Question: I am trying to make a tooltip for an anchor tag using only CSS. I have come <URL> far. I am trying to achieve the functionality of having the box and the tip arrow positioned exactly at the center no matter what the length of the text is.

The above image is what I am trying to get at.
I've tried keeping the 'width:auto' but it's not working either.
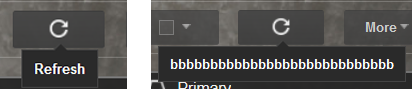
Answer: '''
body
{overflow-x:hidden;}
div
{position:relative;width:700px;border:1px red solid;padding:20px;margin:0 auto;text-align:justify;}
a
{position:relative;white-space:nowrap;}
a > span.tooltip
{
position: absolute;
white-space: normal;
width: 100%;
top: 130%;
left: 0;
}
a > span.tooltip > span
{
position: absolute;
top: 0;
right: 0;
text-align: center;
bottom: 0;
left: -500%;
width: 1100%;
}
a > span.tooltip > span > span
{
display: inline-block;
background: black;
border-radius: 4px;
padding: 10px;
color: white;
max-width: 300px;
}
'''
<URL>
works on msie 7 8 9 10, firefox, chrome
not what you might want... since markup is made with three nested '<span>'s... but YES. it could be done!